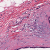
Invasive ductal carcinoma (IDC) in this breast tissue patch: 0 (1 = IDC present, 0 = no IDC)